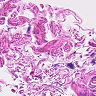
Metastatic tissue present: no